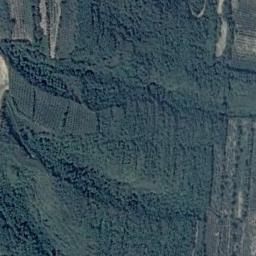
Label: terrace